Question: Why does my datepicker doesn't look like a normal one with 3 of those scroll things?

Code:
'''
<DatePicker android:id="@+id/datePicker1"
style="android:datePicker1"
android:layout_width="wrap_content"
android:layout_height="wrap_content" />
'''
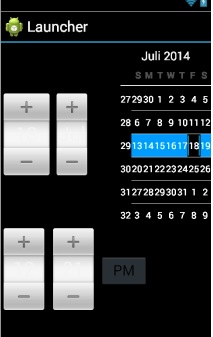
Answer: Datepicker is a bit buggy from android 3.2 and up. Here's some code that will extend and modify the datepicker:
'''
import android.content.Context;
import android.util.AttributeSet;
import android.view.MotionEvent;
import android.view.ViewParent;
import android.widget.DatePicker;
public class CustomDatePicker extends DatePicker
{
public CustomDatePicker(Context context, AttributeSet attrs, int
defStyle)
{
super(context, attrs, defStyle);
}
public CustomDatePicker(Context context, AttributeSet attrs)
{
super(context, attrs);
}
public CustomDatePicker(Context context)
{
super(context);
}
@Override
public boolean onInterceptTouchEvent(MotionEvent ev)
{
/* Prevent parent controls from stealing our events once we've
gotten a touch down */
if (ev.getActionMasked() == MotionEvent.ACTION_DOWN)
{
ViewParent p = getParent();
if (p != null)
p.requestDisallowInterceptTouchEvent(true);
}
return false;
}
}
'''
And to utilise it with XML:
'''
<view android:id="@+id/datePicker" android:layout_width="fill_parent"
android:layout_height="wrap_content" class="YOUR_PACKAGE.CustomDatePicker"
android:calendarviewshown="false">
</view>
'''
I've always used a custom view when I put it directly in my XML layout. Might be bad practice, I'm not sure. I'd appreciate a comment from someone if it is.